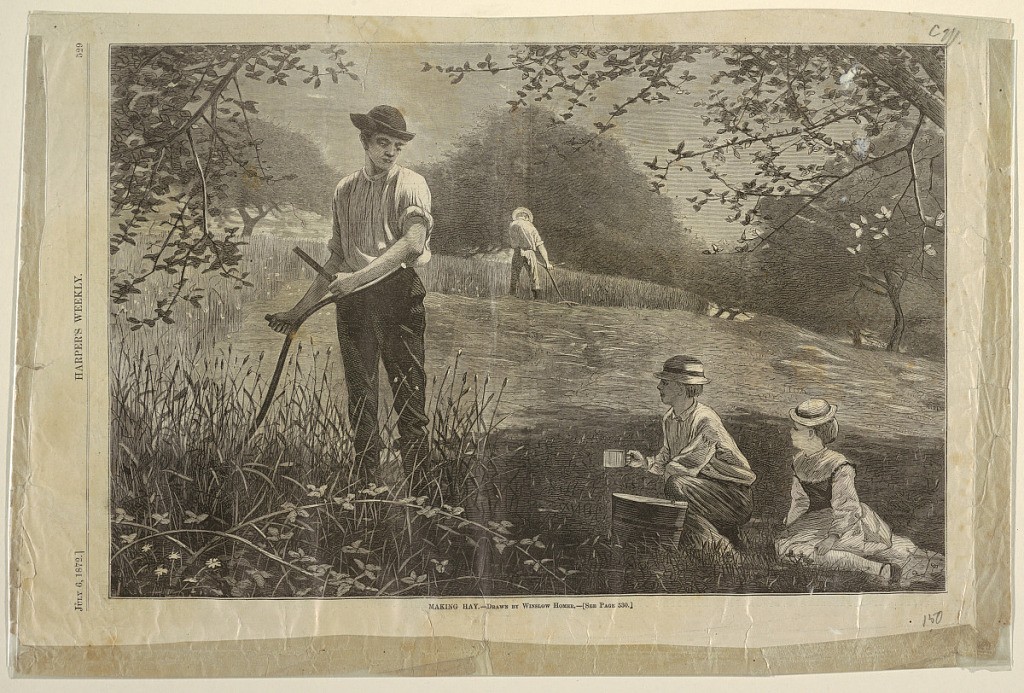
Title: Making Hay
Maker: Winslow Homer, American, 1836–1910
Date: July 1872
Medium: Printed from woodblock in black ink on paper
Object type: Print
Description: Horizontal view of an open field surrounded with apple trees.  In foreground, man with a scythe, standing, and boy and girl seated with pail of water.  In middle distance, man with a scythe, his back turned.  Trees beyond.